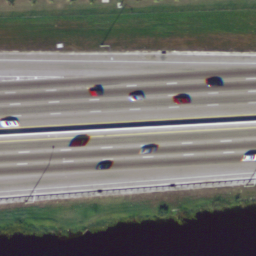
Label: freeway